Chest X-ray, AP view. Patient: 52 years old, sex F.
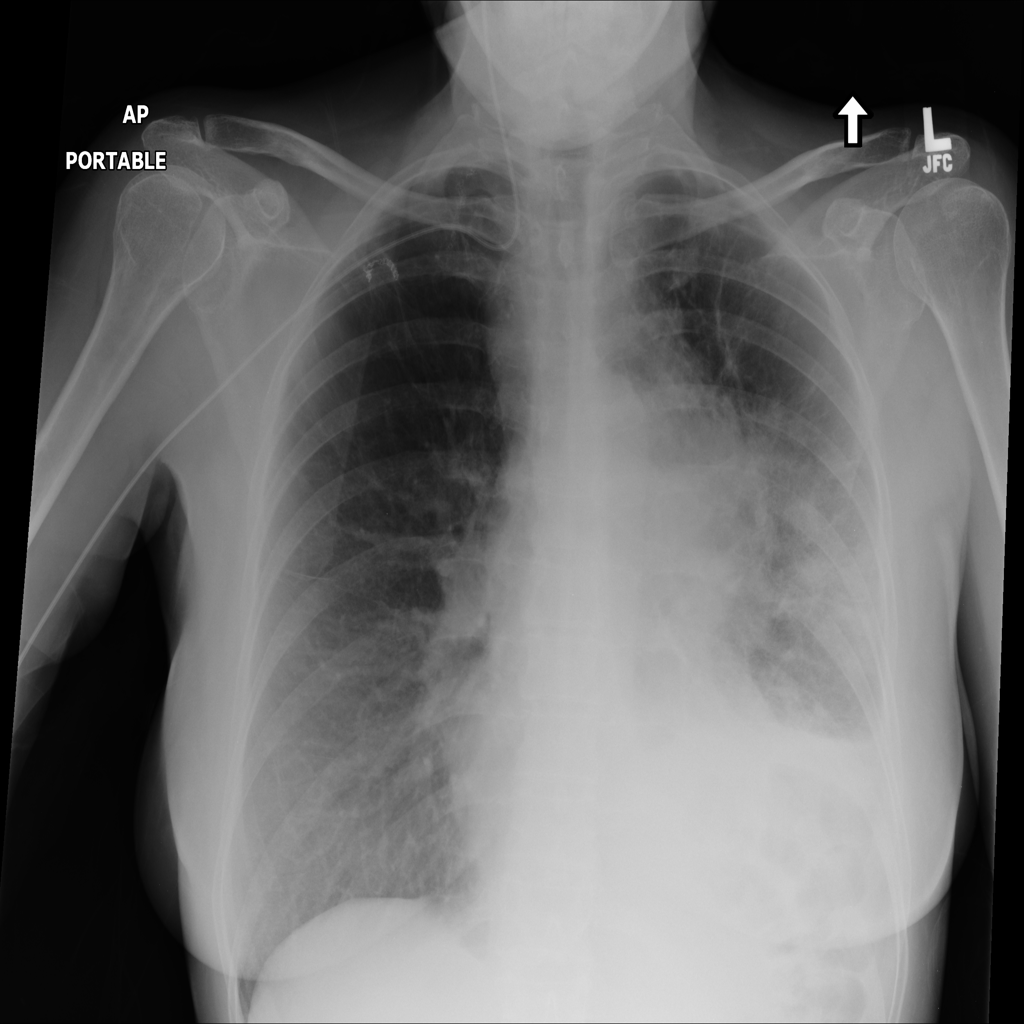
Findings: Mass